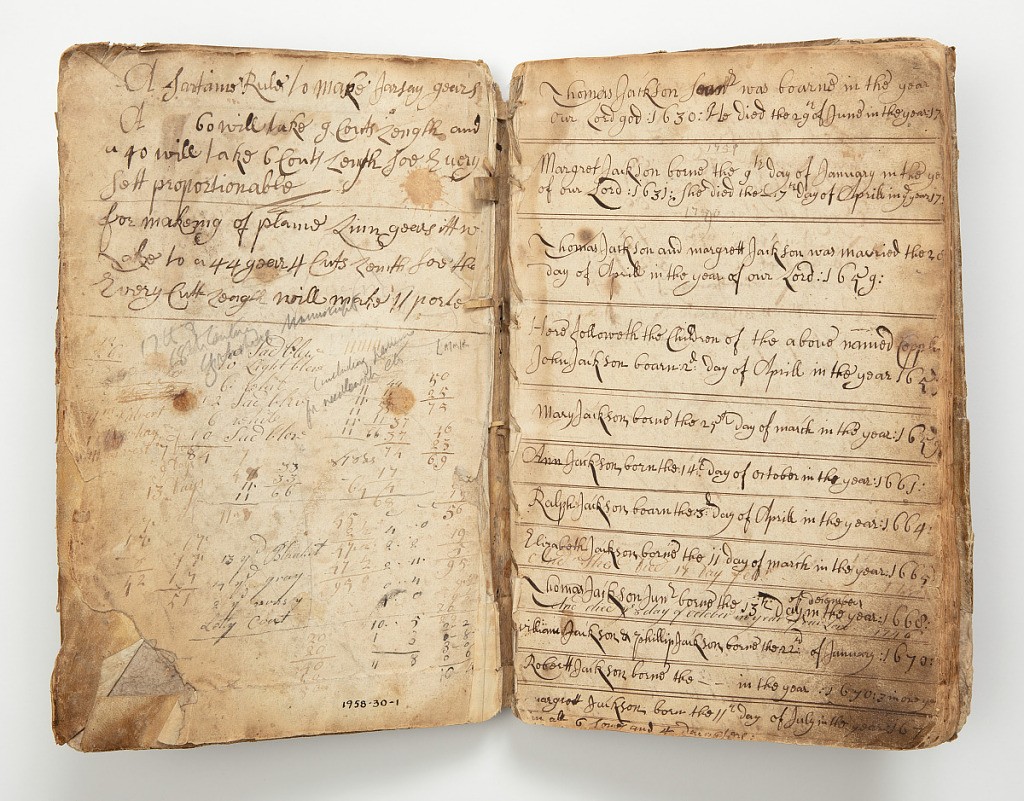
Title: Weaver's book
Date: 17th–18th century
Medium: leather, paper, and ink
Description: Manuscript book of weaving designs and instructions. Thirty-one sheets of paper, some of which have been partly cut out, containing registers of births, etc., in the Jackson family, account of sea battle in 1739, recipes for bite of mad dog and for piles, epitaphs, poems.  Written in several hands.  First weaving plan is dated 1689, last is 1761.  Instructions are for "huggabacks", damask diaper, coverlids, shagg petticoats, jersey, "sattan", linsey wolsey for petticoats, etc.